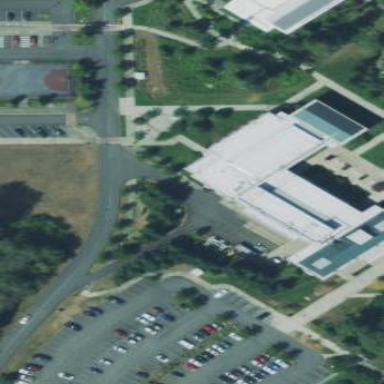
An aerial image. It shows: College building.